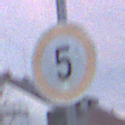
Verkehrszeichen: Geschwindigkeit5
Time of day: SunriseSunset
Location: Outdoor (Urban)
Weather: PartlyCloudy
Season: NotSpecified
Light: Natural